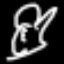
Label: squiggle